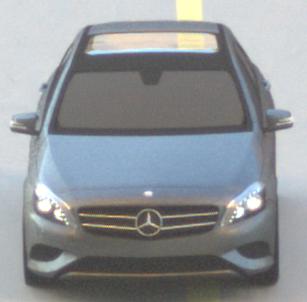
Make: Mercedes-Benz
Model: A 180
Detailed model: A-Class (176)
Model produced from: 2012/09
Model produced until: 2015/07
Doors: 5
Color: gray
Road condition: dry road
Daytime: sunrise or sunset
Contrast: medium contrast